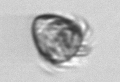
Label: Ciliophora